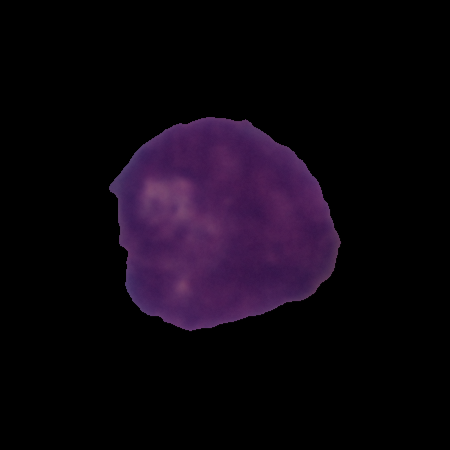
Label: cancer